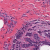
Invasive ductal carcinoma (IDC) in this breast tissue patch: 0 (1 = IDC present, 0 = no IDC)